Brain MRI, modality: ceT1
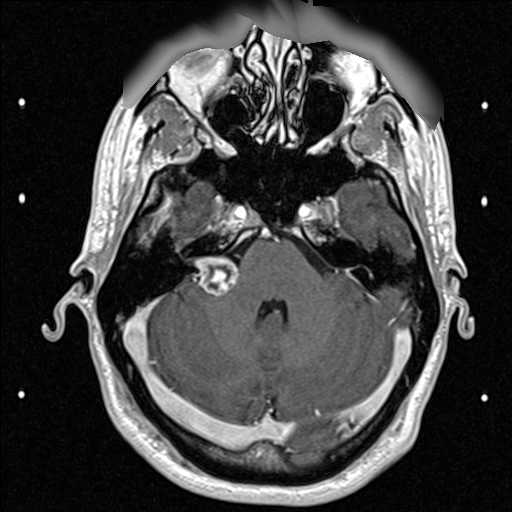